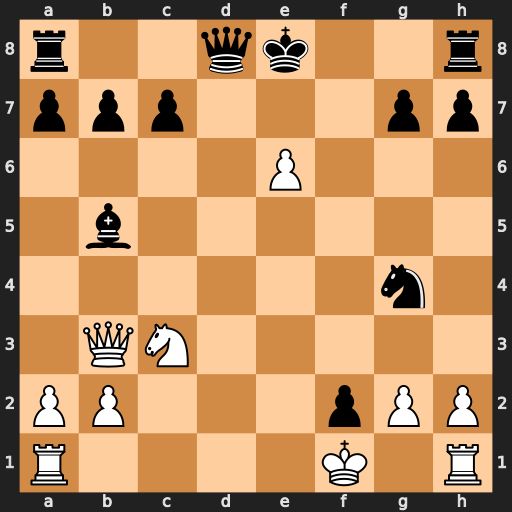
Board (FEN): r2qk2r/ppp3pp/4P3/1b6/6n1/1QN5/PP3pPP/R4K1R
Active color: w
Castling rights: kq
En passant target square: -
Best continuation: Qxb5+ c6 Qh5+ g6 Qxg4